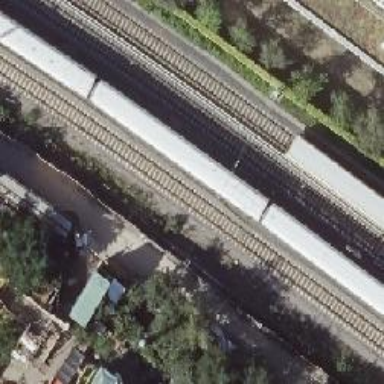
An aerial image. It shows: Railway signal.